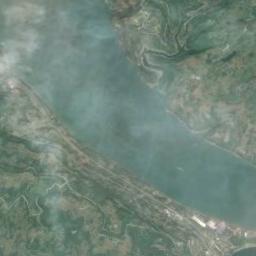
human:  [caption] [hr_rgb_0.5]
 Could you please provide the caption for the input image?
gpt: The river is surrounded by trees .

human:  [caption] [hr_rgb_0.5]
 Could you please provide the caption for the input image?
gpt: A broad, Green river curved like an arc, On both sides of the bank are mountains with sparse green vegetation .

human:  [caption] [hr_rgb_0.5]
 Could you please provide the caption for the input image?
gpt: The river goes through bare land and green grass .

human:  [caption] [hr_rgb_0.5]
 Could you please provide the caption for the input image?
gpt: The green river goes through the mountainous area covered with some vegetation .

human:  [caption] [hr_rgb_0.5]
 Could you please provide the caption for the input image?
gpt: There are some buildings and green meadows near the river .